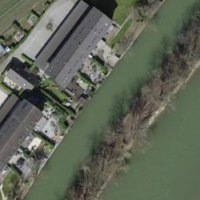
EUNIS habitat code: 15
Species observed at this site:
Operophtera brumata
Erannis defoliaria
Alsophila aescularia
Prunus padus